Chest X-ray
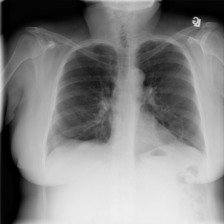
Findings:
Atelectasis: negative
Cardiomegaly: negative
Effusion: negative
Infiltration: negative
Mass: negative
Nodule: negative
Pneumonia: negative
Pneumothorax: negative
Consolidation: negative
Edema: negative
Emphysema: negative
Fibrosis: negative
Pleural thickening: negative
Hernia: negative